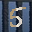
Label: 5